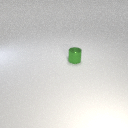
small green metal cylinder